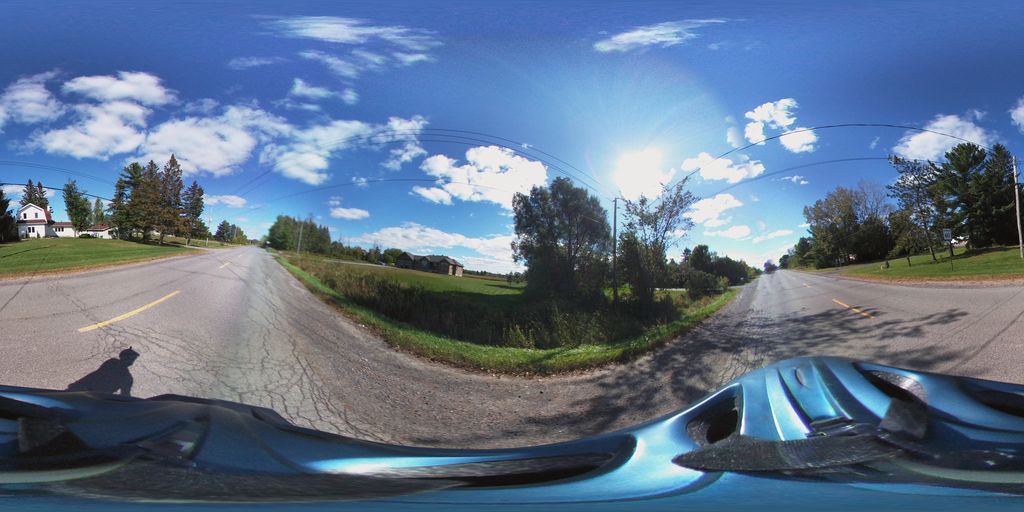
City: ottawa-gatineau